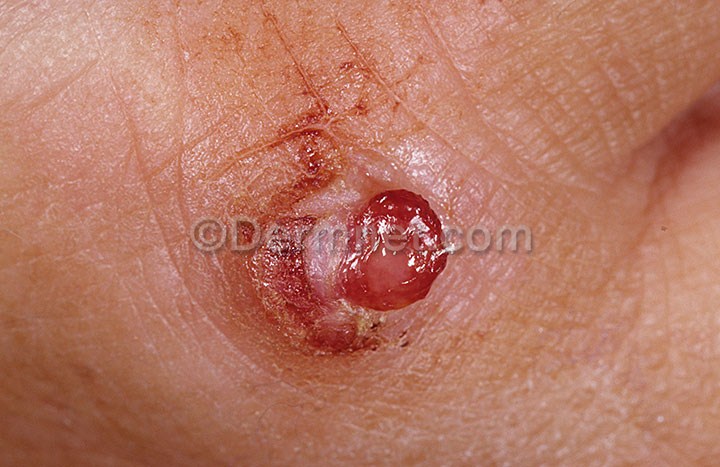
Disease: Vascular Tumors